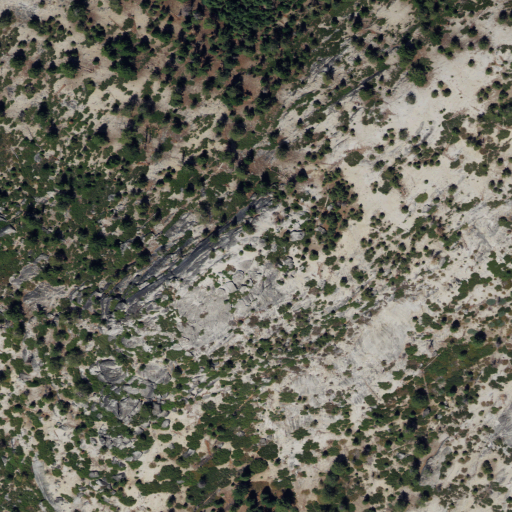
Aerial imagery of mountain in California named Panorama Point containing shrub and evergreen forest